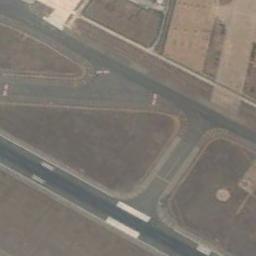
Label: runway